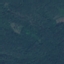
Label: Forest